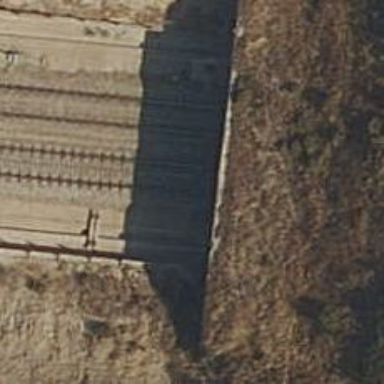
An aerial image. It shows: Railway tunnel with electrified contact lines.